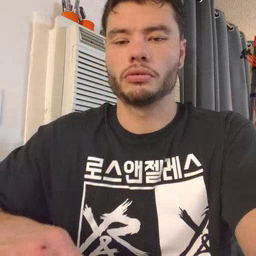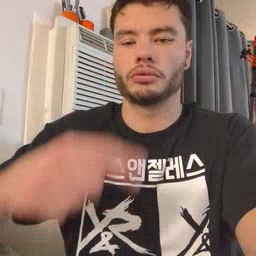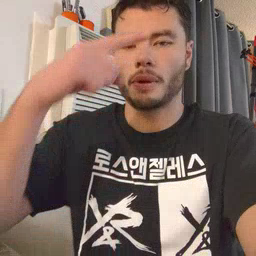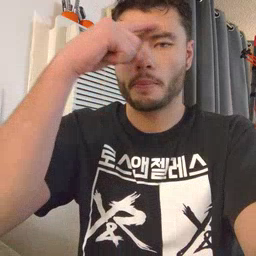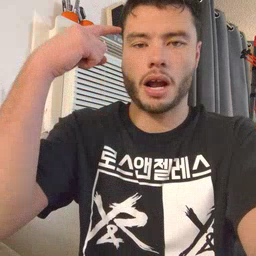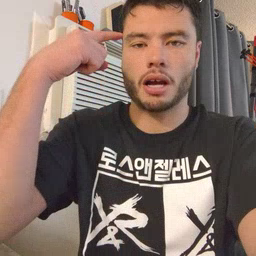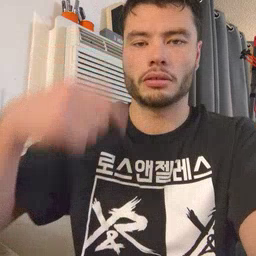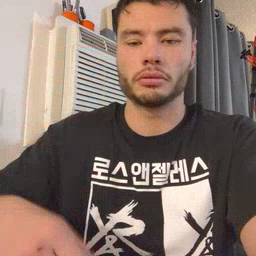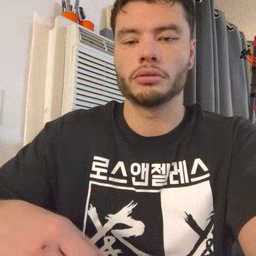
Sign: black